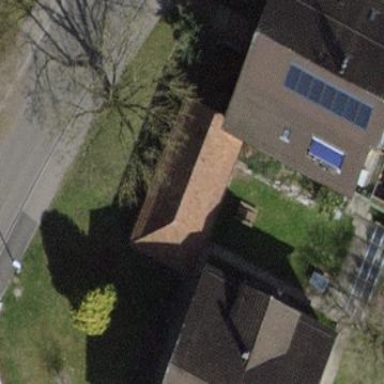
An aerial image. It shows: Shed.